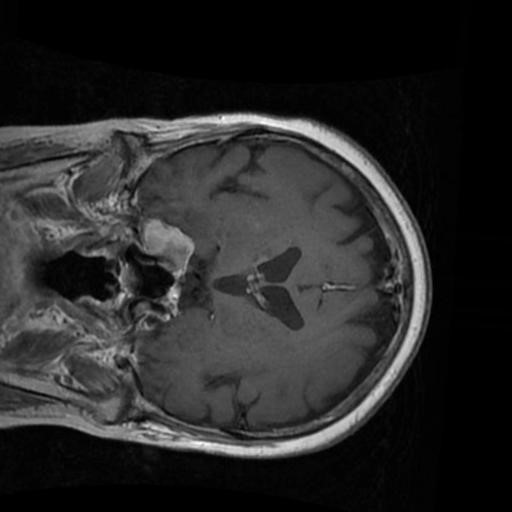
Label: brain_menin